Question: I'm working on a Text Addition feature for my App. This text is going to be added with CGContext and Quartz 2D. The variable 'text' is pulled from a UITextField's text property.
Here is the code I have so far:
'''
CGRect textBox = CGRectMake(0, 0, 300, 200);
UIView *textView = [[UIView alloc] initWithFrame:textBox];
const char *textChar = [text UTF8String];
NSInteger xLocation = (contentOffset.x + 100);
CGContextSelectFont (UIGraphicsGetCurrentContext(), "Helvetica", 14.0f, kCGEncodingMacRoman);
CGContextSetShouldSmoothFonts(UIGraphicsGetCurrentContext(), YES);
CGContextSetCharacterSpacing (UIGraphicsGetCurrentContext(), 10);
CGContextSetTextDrawingMode (UIGraphicsGetCurrentContext(), kCGTextFill);
CGContextSetRGBFillColor (UIGraphicsGetCurrentContext(), 255, 255, 255, 1.0);
CGContextShowTextAtPoint (UIGraphicsGetCurrentContext(), xLocation, 110, textChar, 9);
[drawGallery addSubview:textView];
'''
I have a few problems with this:
1. The text is rendering flipped - (this is easily rectified with a transform, but the tutorial I followed didn't have this issue so I'm confused a little LINK).
2. The text is rendering with strange characters - I think this is an encoding issue, but how do i adjust this?
3. The text doesn't get added to the view at the addSubview line, it only gets added when the CGContext is updated, i.e. I have a draw lines function too and if I draw on the view then the text magically pops up.
4. The text is horribly jagged and badly rendered, is there something I can do for this? I've added a CGContextSetShouldSmoothFonts but it doesn't seem to be doing anything.
See below for an example:

Thanks for any help you can give.
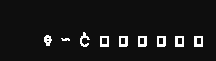
Answer: For the text flipping, a solution to someone with the same problem was posted <URL> - use:
'''
CGContextSetTextMatrix(context, CGAffineTransformMake(1.0,0.0, 0.0, -1.0, 0.0, 0.0));
'''
For the encoding problem, you are getting the text cString with '[text UTF8String]' (UTF8 characters are in general multibyte) but 'CGContextSelectFont()' is specifying MacRoman (a single byte format).
Julian